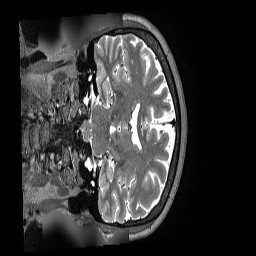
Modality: T2w
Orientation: coronal
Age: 57
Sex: female